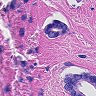
Metastatic tissue present: yes